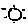
Label: sun